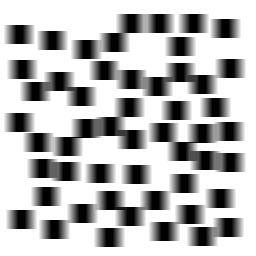
Squares: 52
Triangles: 0
Stars: 0
Total shapes: 52